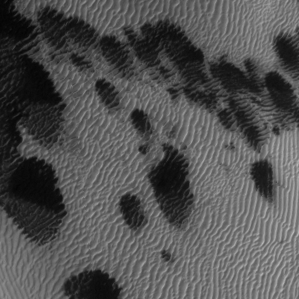
Label: frost